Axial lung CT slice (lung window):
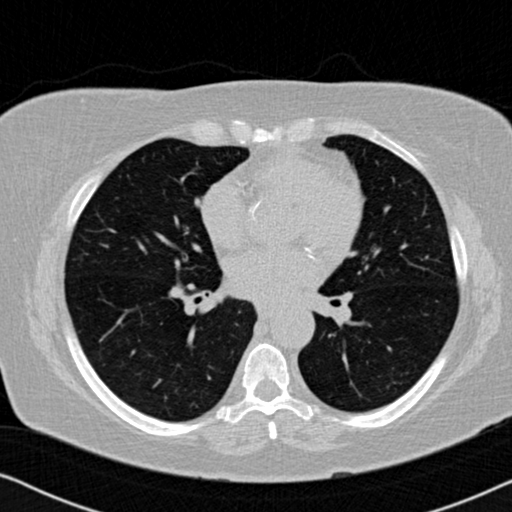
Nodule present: no